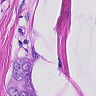
Metastatic tissue present: yes